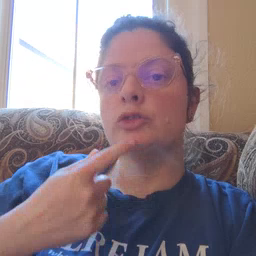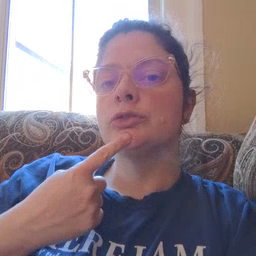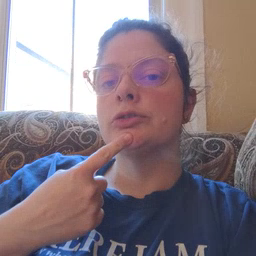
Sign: chin